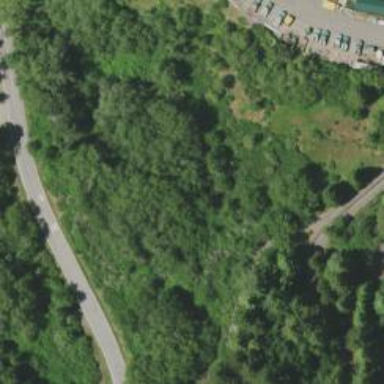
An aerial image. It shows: Miniature railway.